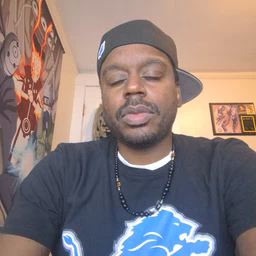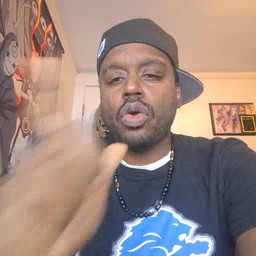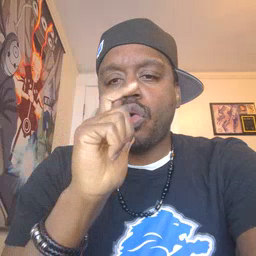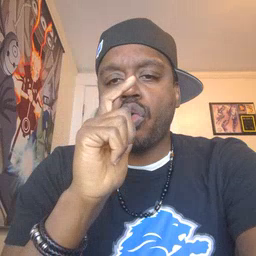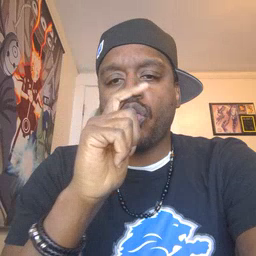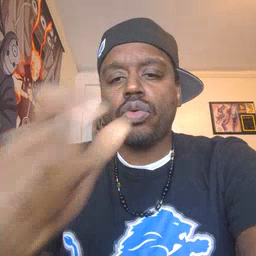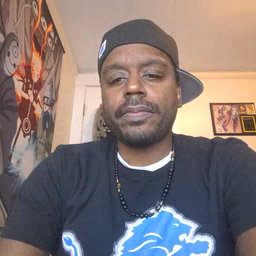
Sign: who